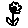
Label: flower